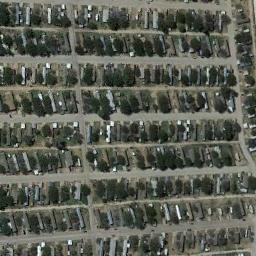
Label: mobile_home_park